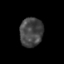
Tissue: skin
Cell type: Epithelial cells
Senescence score: 0.2773
Nuclear area (px): 655
Mean DAPI intensity: 69.324